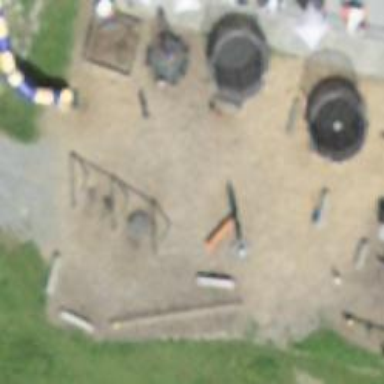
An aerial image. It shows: Playground area for leisure land.